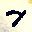
Label: 7